Interaction volume radius: 5 \u00c5
Interaction volume height: 15 \u00c5
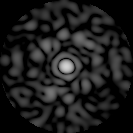
Disorder parameter: 0.8593